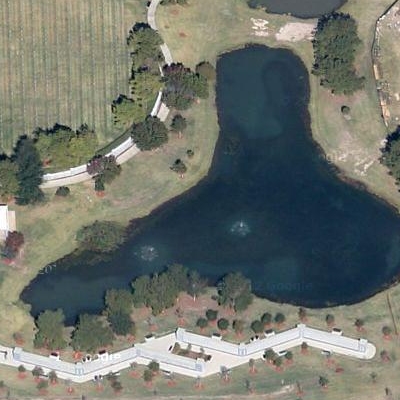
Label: dRiverLake